Field crop: tomato
Growth stage: 1
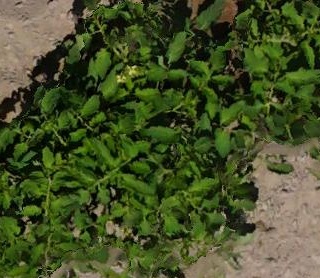
Species: tomato